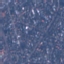
Label: Residential